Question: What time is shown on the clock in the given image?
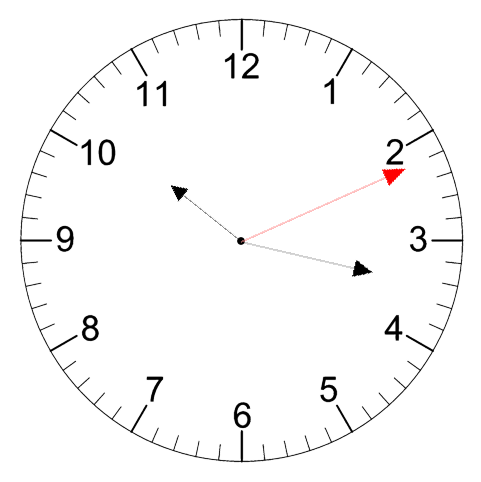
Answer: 10:17:11